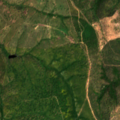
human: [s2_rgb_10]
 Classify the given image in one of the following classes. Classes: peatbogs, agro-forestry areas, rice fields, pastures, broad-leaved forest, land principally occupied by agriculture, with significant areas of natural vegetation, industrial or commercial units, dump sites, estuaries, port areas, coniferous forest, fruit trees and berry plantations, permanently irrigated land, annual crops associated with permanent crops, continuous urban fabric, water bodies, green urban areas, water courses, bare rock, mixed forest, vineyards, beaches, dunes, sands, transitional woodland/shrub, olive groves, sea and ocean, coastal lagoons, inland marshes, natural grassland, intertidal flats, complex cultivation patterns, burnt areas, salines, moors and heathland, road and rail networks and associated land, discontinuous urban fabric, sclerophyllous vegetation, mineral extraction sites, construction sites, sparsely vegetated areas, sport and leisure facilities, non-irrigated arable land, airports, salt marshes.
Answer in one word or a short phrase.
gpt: continuous urban fabric